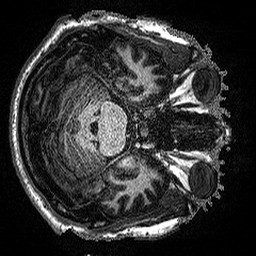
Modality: MP2RAGE
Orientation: axial
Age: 54
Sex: male
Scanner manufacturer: siemens
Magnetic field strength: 3 T
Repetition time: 3.13 s
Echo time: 0.00298 s